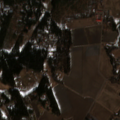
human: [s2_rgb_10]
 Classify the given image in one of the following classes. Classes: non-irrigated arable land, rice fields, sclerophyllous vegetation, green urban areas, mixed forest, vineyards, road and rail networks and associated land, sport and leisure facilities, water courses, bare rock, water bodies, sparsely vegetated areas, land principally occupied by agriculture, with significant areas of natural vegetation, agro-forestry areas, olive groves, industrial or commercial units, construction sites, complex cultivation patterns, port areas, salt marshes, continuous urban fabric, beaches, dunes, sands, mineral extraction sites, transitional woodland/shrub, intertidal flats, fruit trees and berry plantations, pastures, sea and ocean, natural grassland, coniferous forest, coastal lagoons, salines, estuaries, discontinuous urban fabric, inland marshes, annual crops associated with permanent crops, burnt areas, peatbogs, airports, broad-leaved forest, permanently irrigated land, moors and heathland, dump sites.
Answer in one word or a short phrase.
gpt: discontinuous urban fabric, non-irrigated arable land, land principally occupied by agriculture, with significant areas of natural vegetation, mixed forest, water bodies